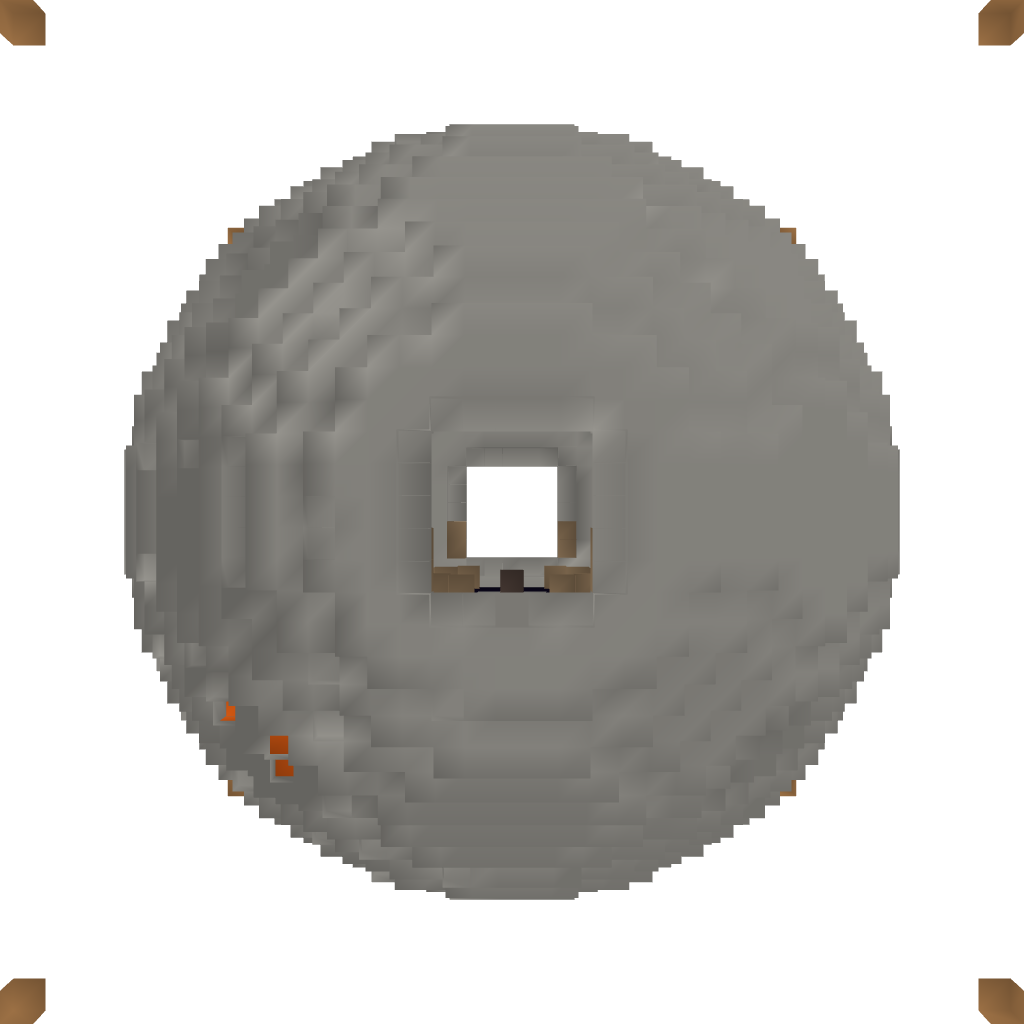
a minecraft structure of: PVP Lava Crossing